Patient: sex M, age 71
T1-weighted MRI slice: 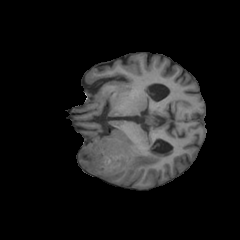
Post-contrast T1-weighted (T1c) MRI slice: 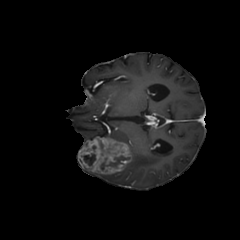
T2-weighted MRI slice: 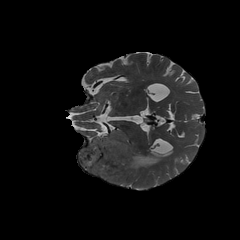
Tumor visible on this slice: yes
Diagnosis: Glioblastoma, IDH-wildtype
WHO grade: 4